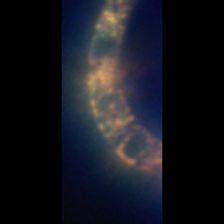
Taxon: Eucampia
Group: Diatoms